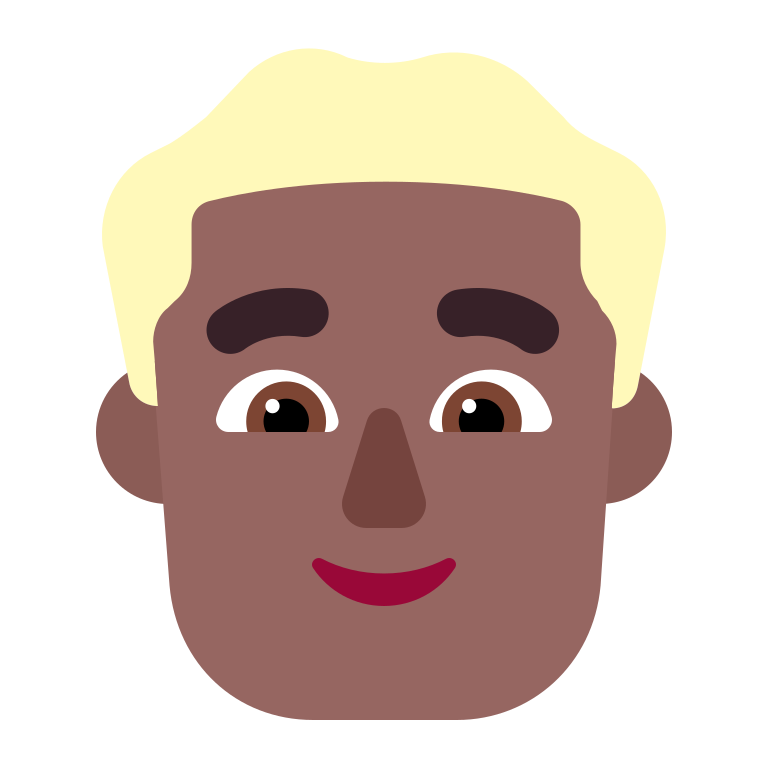
man blonde hair flat  dark